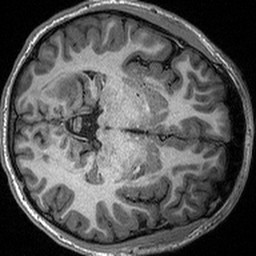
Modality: T1w
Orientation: axial
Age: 18
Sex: male